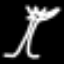
Label: palm tree